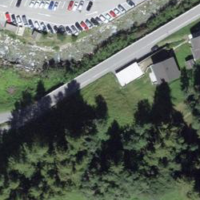
EUNIS habitat code: 54
Species observed at this site:
Cinclus cinclus
Motacilla cinerea